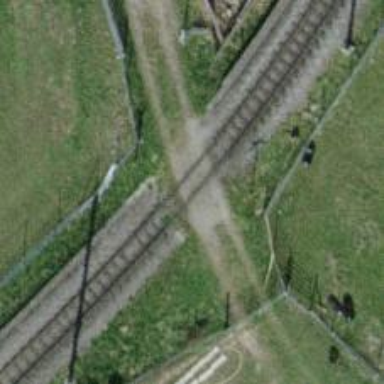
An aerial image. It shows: Railway level crossing.